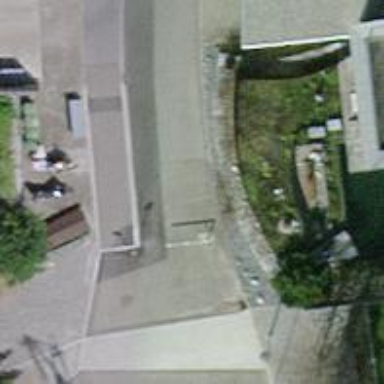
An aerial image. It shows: Swing gate.